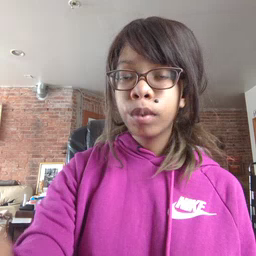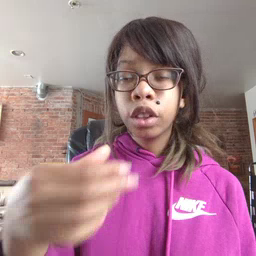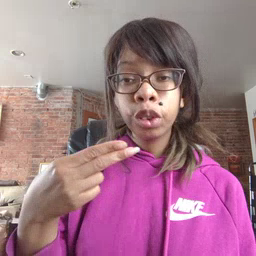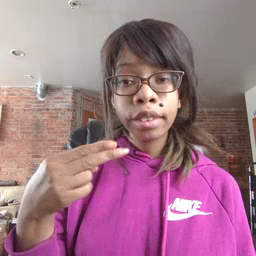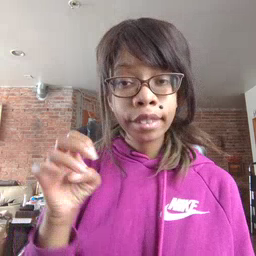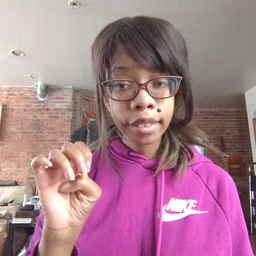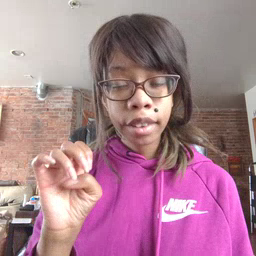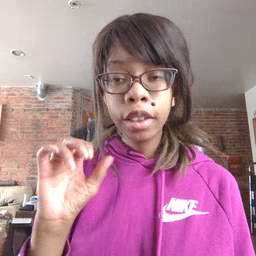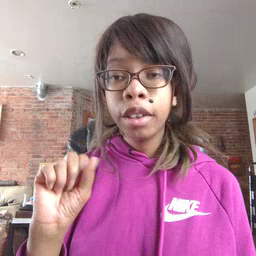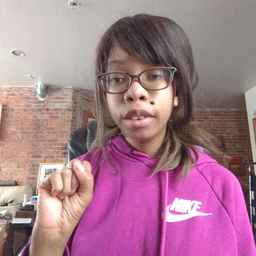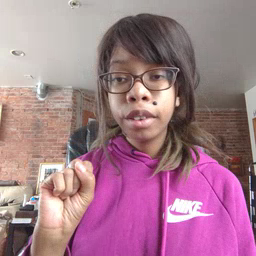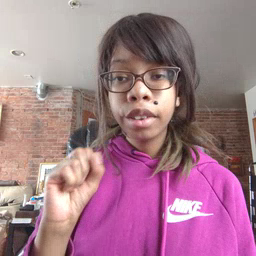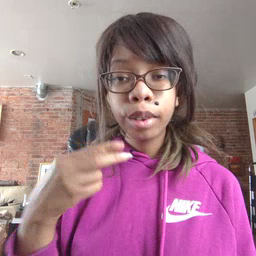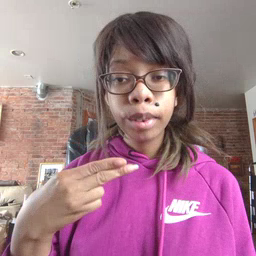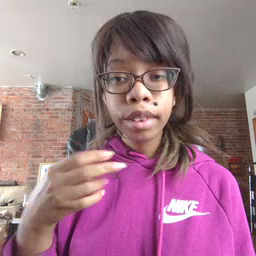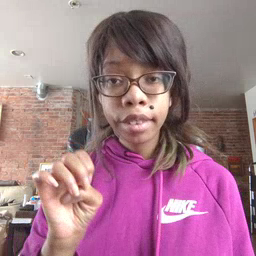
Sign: hesheit